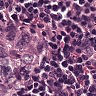
Metastatic tissue present: yes